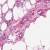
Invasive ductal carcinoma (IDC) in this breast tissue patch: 0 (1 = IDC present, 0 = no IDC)